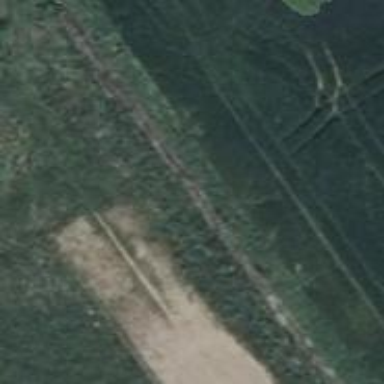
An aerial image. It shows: Grass track with grade4 surface.